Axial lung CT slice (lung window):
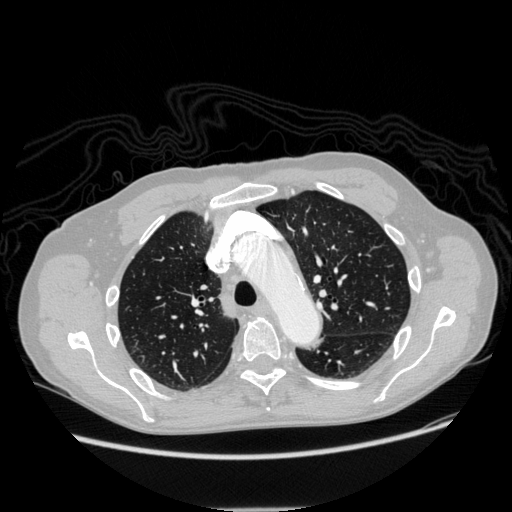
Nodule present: no